Question: I am using ActionBarSherlock in my application and I want to implement popup menu like the below image, having a logo and respective text.
Please help me to achieve this, any help would be appreciable.
Thanks

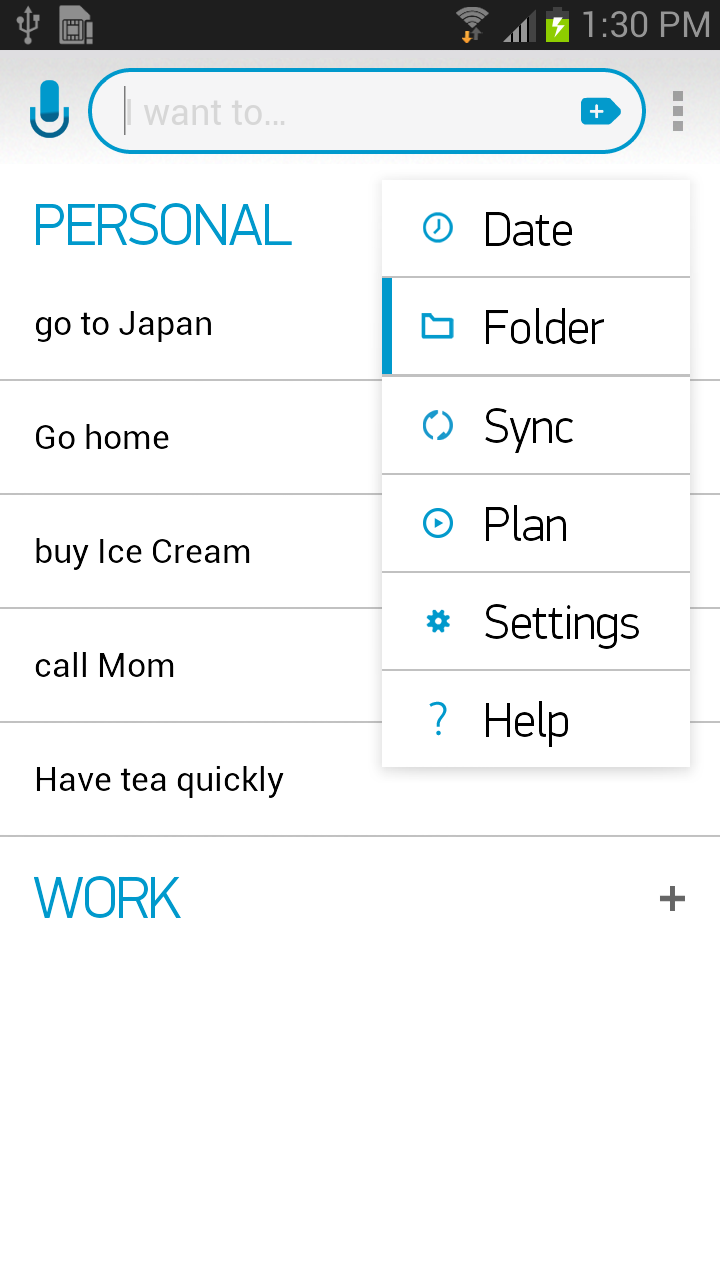
Answer: Here it is.This is actually done in the app which you posted screenshot for.I think you are familiar with ActionbarSherlok.The button for this dropdown menu will be on actionbar.
'''
public boolean onCreateOptionsMenu(Menu menu) {
// Used to put dark icons on light action bar
SubMenu subMenu1 = menu.addSubMenu("");
subMenu1.add("Item1").setIcon(R.drawable.icon).setOnMenuItemClickListener(
new OnMenuItemClickListener() {
@Override
public boolean onMenuItemClick(MenuItem item) {
return false;
}
});
MenuItem subMenu1Item = subMenu1.getItem();
subMenu1Item.setIcon(R.drawable.abs__ic_menu_moreoverflow_holo_dark);
subMenu1Item.setShowAsAction(MenuItem.SHOW_AS_ACTION_ALWAYS
| MenuItem.SHOW_AS_ACTION_WITH_TEXT);
return true;
}
'''